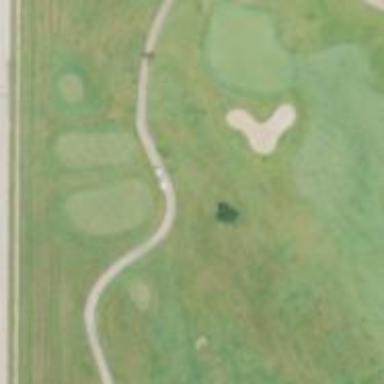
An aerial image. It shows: Path for both roads and golfers.